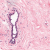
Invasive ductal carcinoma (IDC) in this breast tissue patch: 0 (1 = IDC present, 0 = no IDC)